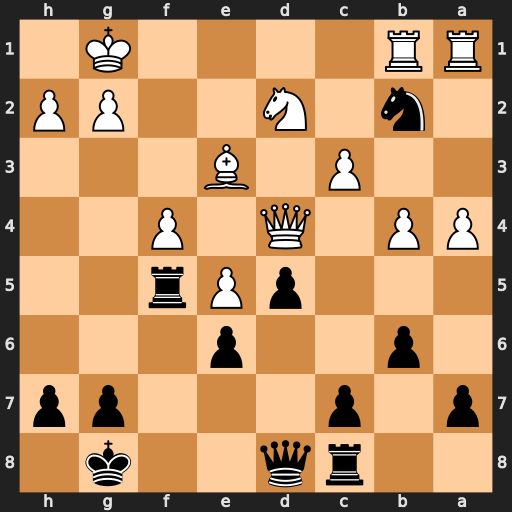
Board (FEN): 2rq2k1/p1p3pp/1p2p3/3pPr2/PP1Q1P2/2P1B3/1n1N2PP/RR4K1
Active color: b
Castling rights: -
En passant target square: -
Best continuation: c5 bxc5 bxc5 Qxc5 Rxc5